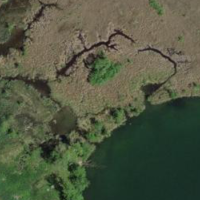
EUNIS habitat code: 52
Species observed at this site:
Tringa ochropus
Chroicocephalus ridibundus
Corvus corone
Cyanistes caeruleus
Fulica atra
Mareca strepera
Anas platyrhynchos
Parus major
Larus canus
Milvus milvus
Fringilla coelebs
Picus viridis
Turdus merula